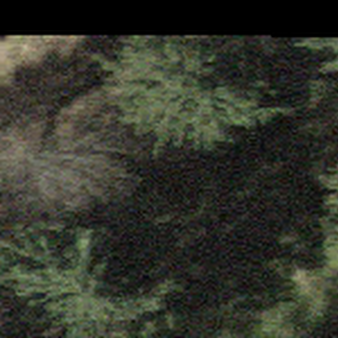
Label: other